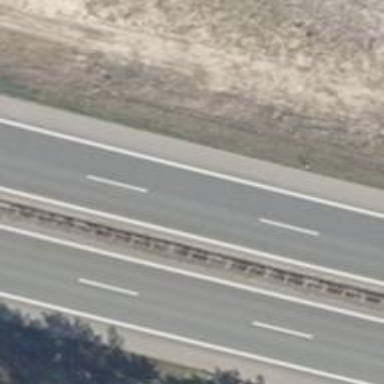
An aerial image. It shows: Asphalt motorway.